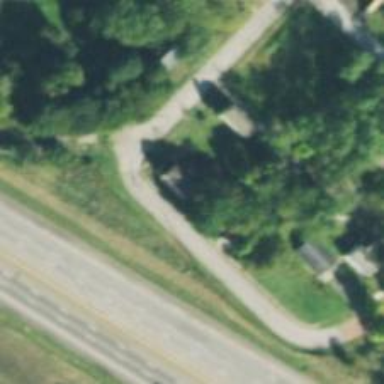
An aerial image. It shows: Historic road.